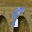
Label: 8